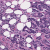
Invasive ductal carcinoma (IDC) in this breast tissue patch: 1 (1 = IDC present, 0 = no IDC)